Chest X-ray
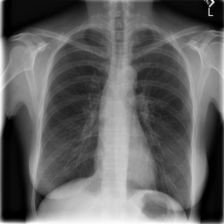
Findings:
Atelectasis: negative
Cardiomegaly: negative
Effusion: negative
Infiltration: negative
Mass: negative
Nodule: negative
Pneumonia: negative
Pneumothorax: negative
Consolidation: negative
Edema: negative
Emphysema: negative
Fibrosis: negative
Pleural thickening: negative
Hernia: negative